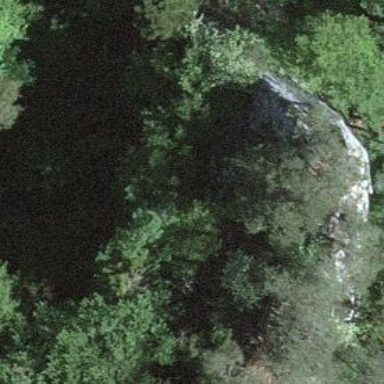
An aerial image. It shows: Cliff in nature.